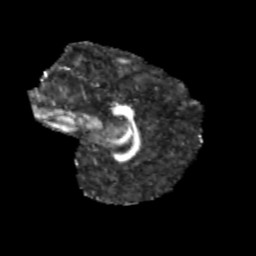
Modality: FA
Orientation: sagittal
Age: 10
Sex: female
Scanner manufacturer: siemens
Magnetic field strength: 3 T
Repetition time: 3.8 s
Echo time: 0.07 s